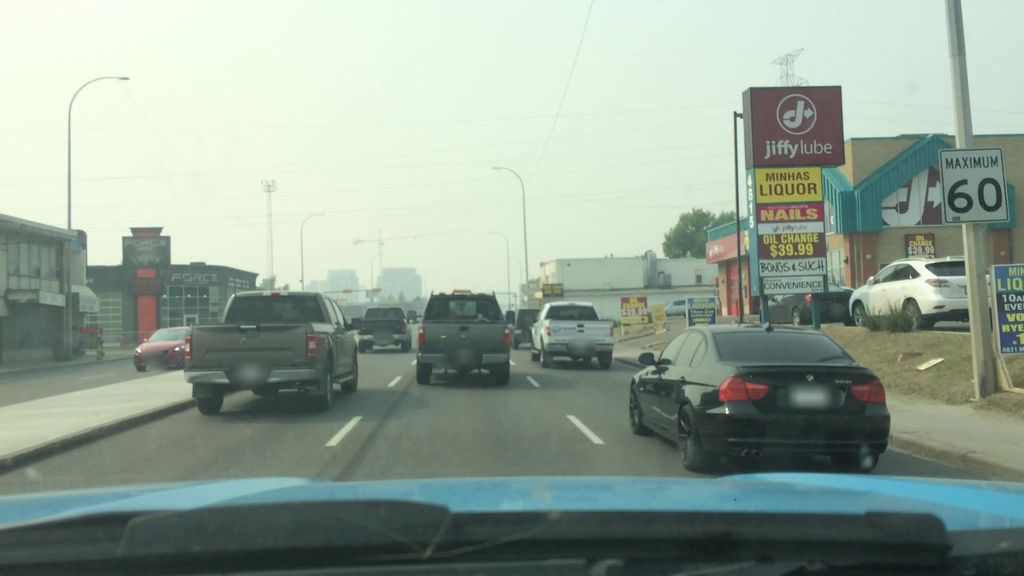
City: calgary